Question: I'm trying to plot a SpatialPoints object using the generic function from the Package . The extent of the plot should be the size of the outermost datapoints. Here's a simple example where the ratio of delta x over delta y (outermost values) is 1:
'''
library(sp)
xydata <- as.matrix(cbind(c(1,1,2,2,1.5),c(1,2,2,1,1.5)))
xy_sp = SpatialPoints(xydata)
bbox(xy_sp)
# min and max for x and y coordinates are identical, i.e. apect ratio = 1
png("output.png", width = 500, height = 500, units = "px", type = "cairo" )
par(mar=c(0,0,0,0), xaxs = "i")
plot(xy_sp, xlim = c(1,2), ylim = c(1,2), pch = "X")
# the following lines should NOT be visible
abline(a = 1, b = 0); abline(a = 2, b = 0); abline(v = 1);abline(v = 2)
dev.off()
'''
In my understanding, the resulting plot from the above script should produce a graphic where only 1 point is visible (coordinates 1.5,1.5) but all 4 "ablines" should be invisible. Why is this not the case?

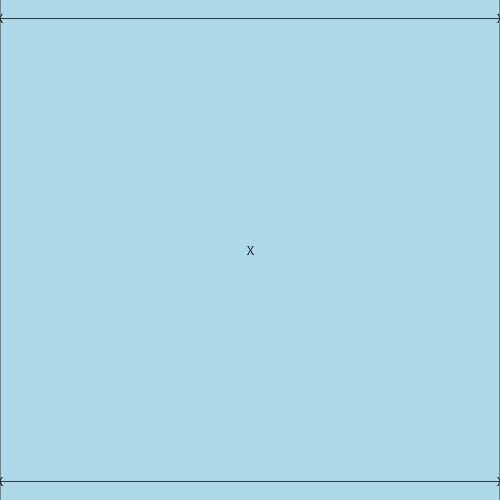
Answer: Try with 'yaxs="i"' as well as 'xaxs':
'''
par(mar=c(0,0,0,0), xaxs = "i", yaxs="i")
'''
works for me...